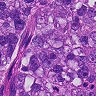
Metastatic tissue present: yes